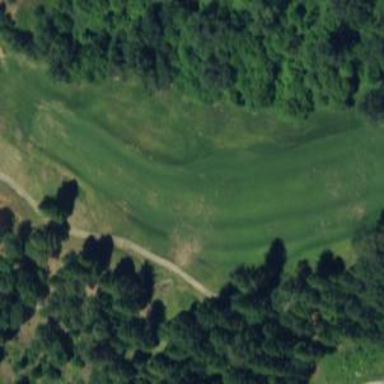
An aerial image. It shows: View of golf hole.